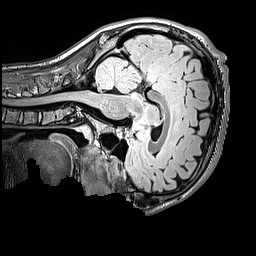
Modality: FLAIR
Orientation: sagittal
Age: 13
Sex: male
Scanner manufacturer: siemens
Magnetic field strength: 3 T
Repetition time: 5 s
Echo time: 0.388 s